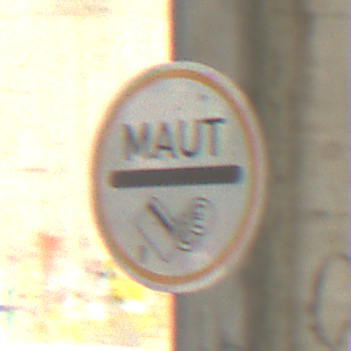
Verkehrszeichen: MautflichtigeStrecke
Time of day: MorningAfternoon
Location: Roofed (Suburban)
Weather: PartlyCloudy
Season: Winter
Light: Natural